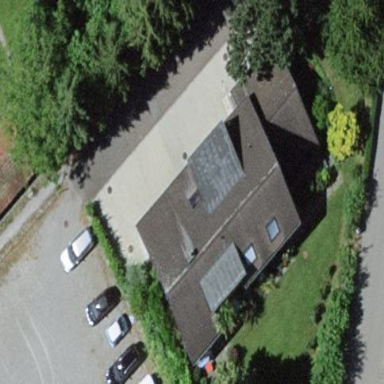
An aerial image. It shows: Detached building with gabled roof.